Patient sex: M
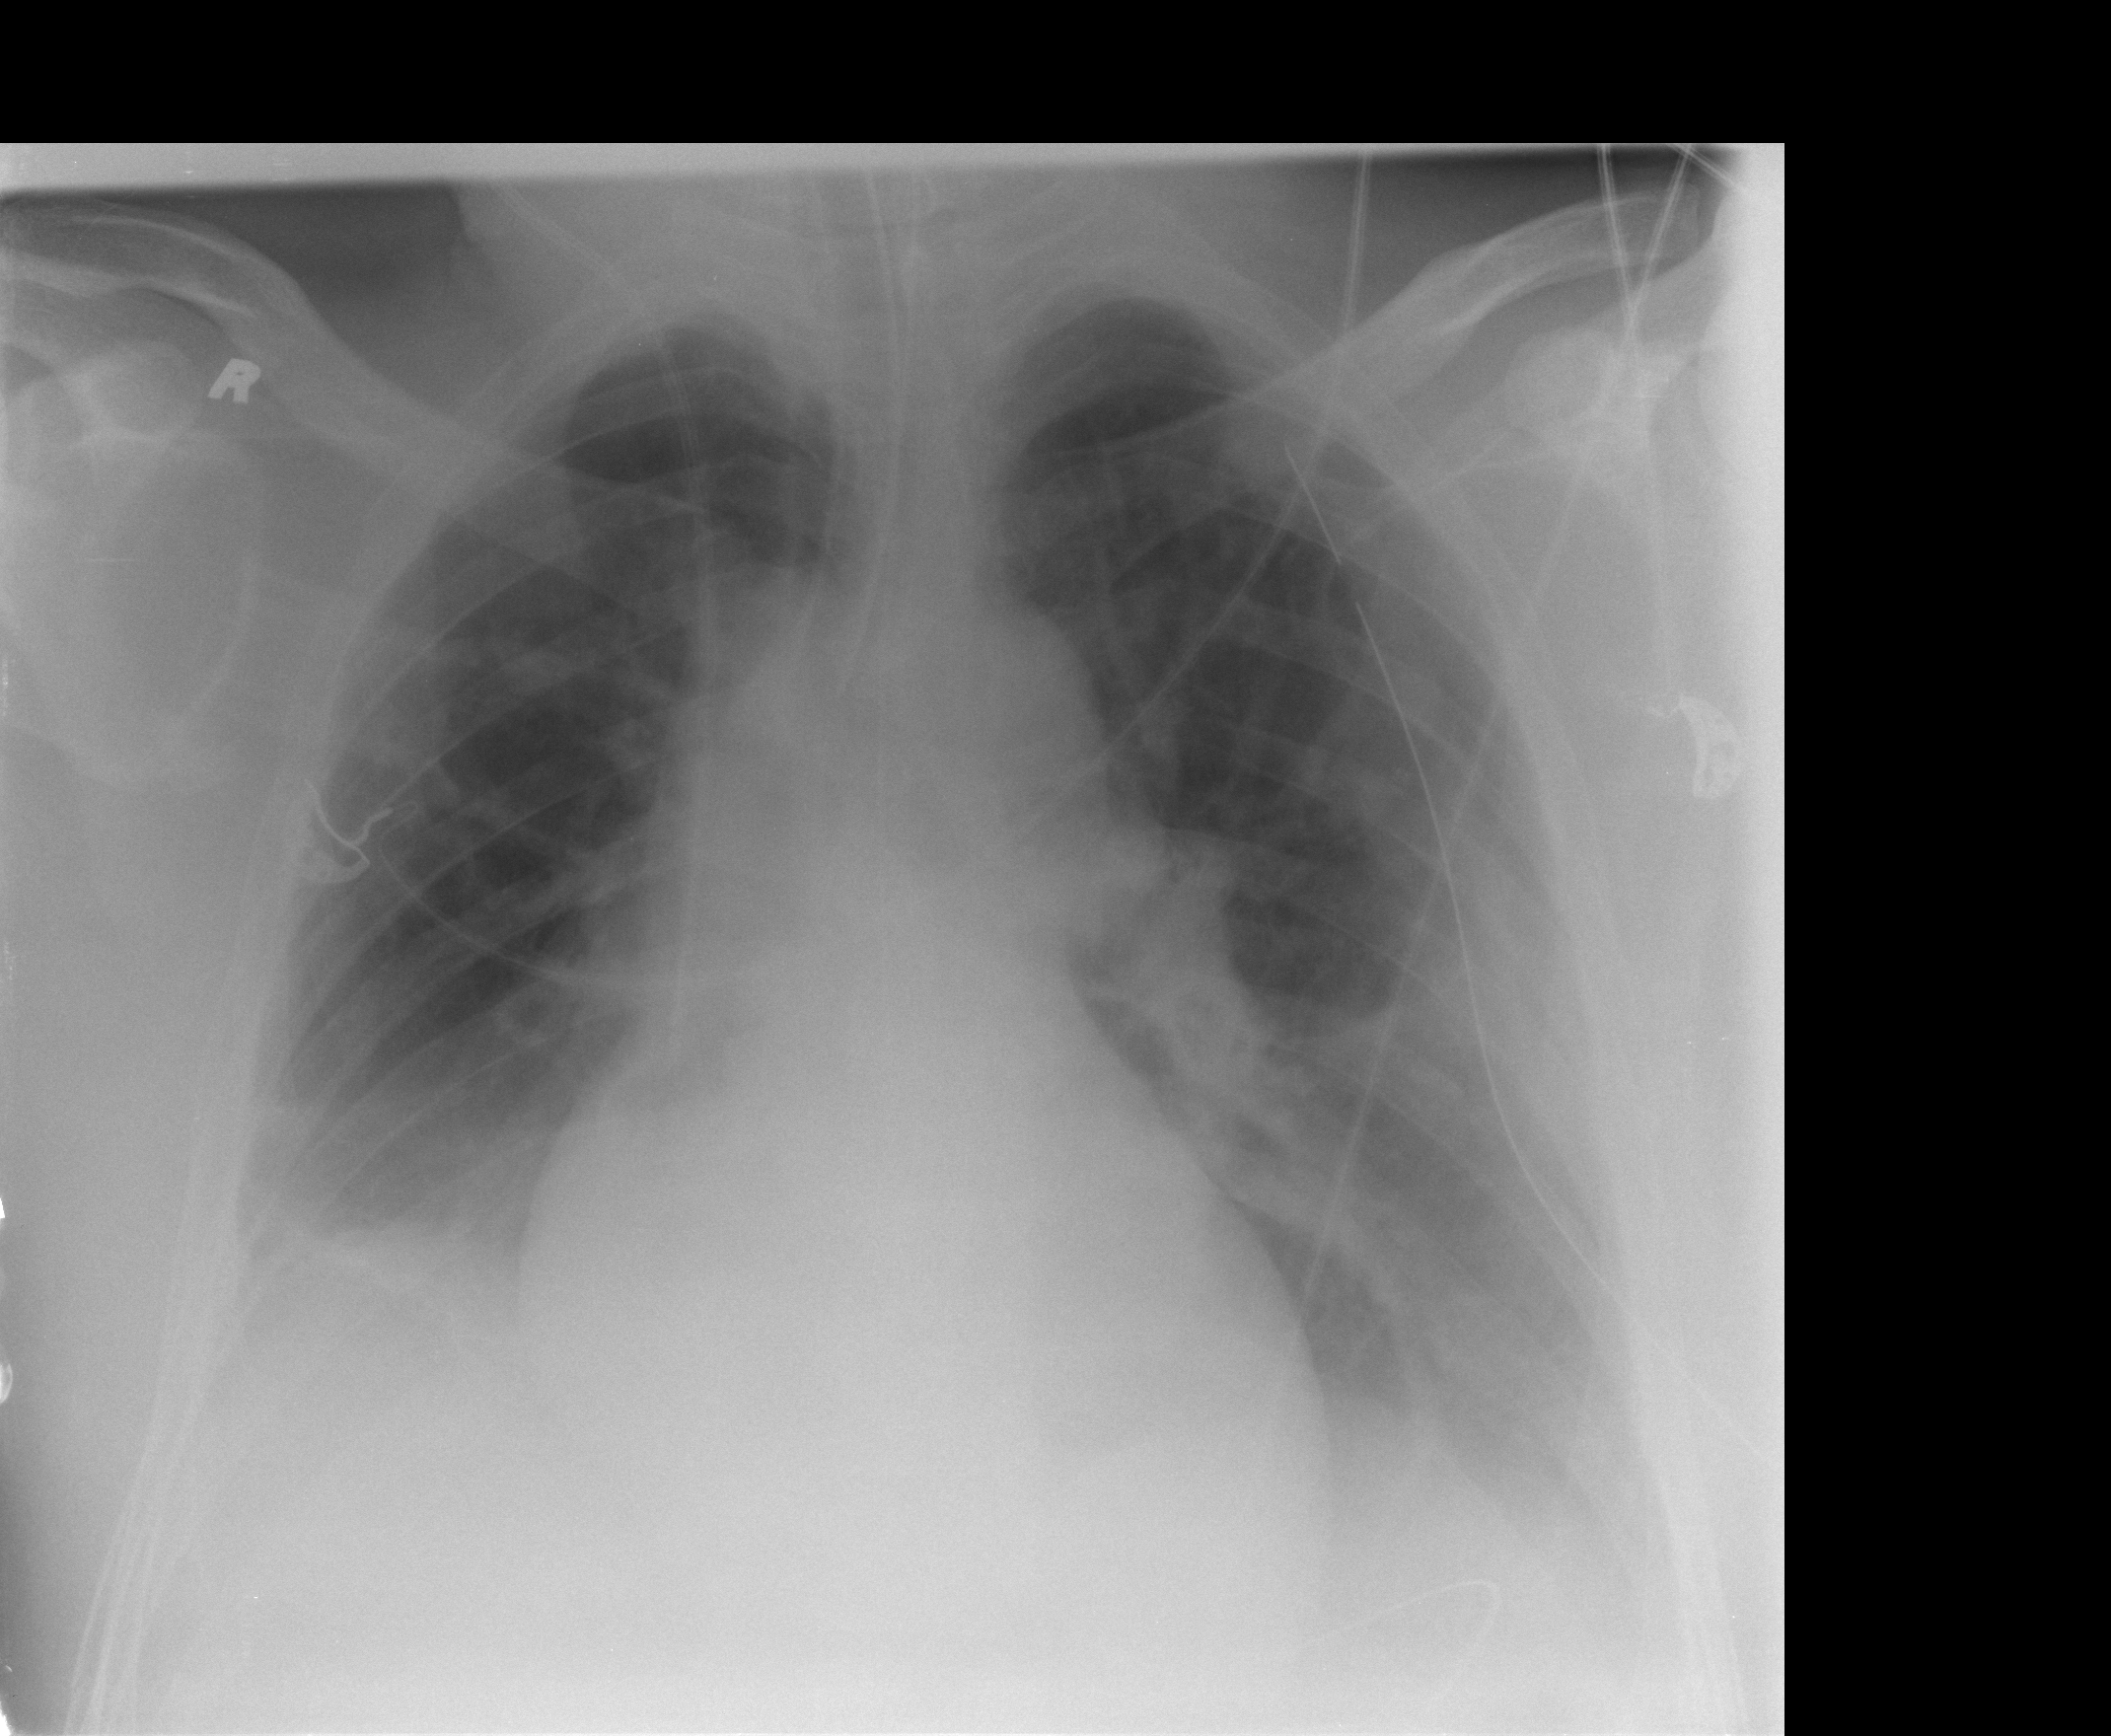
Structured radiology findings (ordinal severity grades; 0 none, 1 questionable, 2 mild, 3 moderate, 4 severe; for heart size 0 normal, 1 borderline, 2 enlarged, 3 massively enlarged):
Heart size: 0
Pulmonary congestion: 0
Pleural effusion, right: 2
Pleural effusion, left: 2
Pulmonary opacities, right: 0
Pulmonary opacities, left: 0
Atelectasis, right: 2
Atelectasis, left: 2